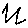
Label: zigzag